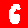
Digit: 6